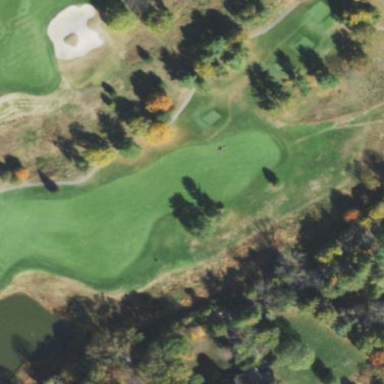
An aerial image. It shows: Golf fairway surrounded by grass.